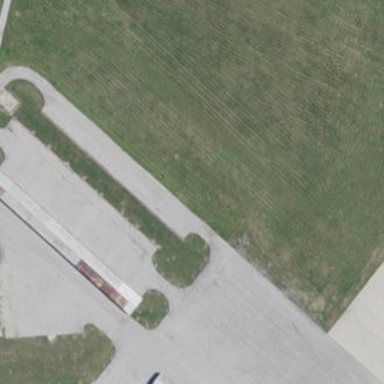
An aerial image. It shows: Apron at the airport.